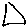
Label: triangle